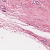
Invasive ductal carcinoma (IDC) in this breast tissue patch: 0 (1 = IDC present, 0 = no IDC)